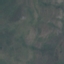
Land use / land cover class: Pasture